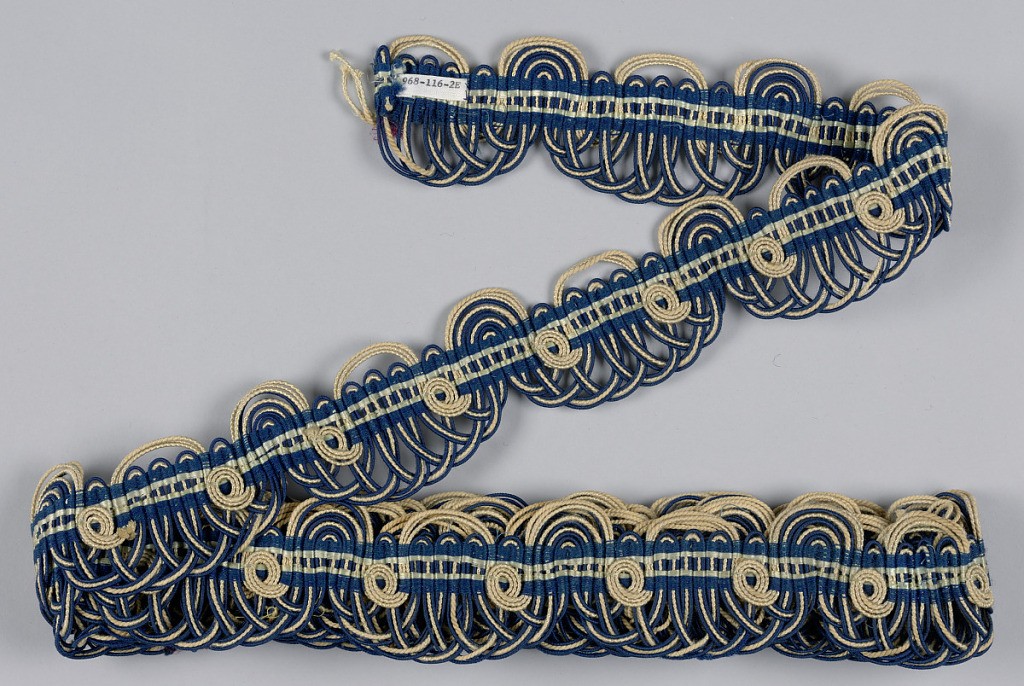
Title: Trimming
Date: mid-19th century
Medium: cotton, silk, wool, wood
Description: Woven looped trim in blue and white cord.